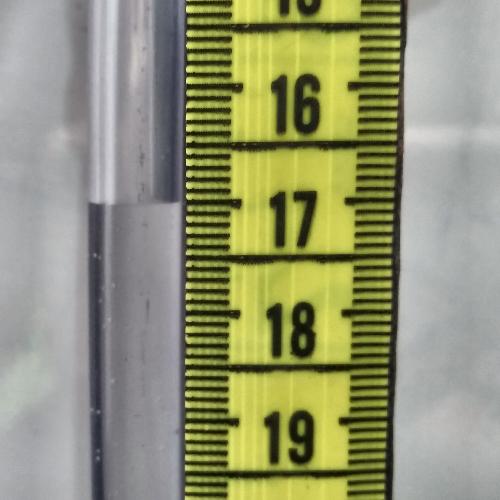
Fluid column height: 17.0 cm